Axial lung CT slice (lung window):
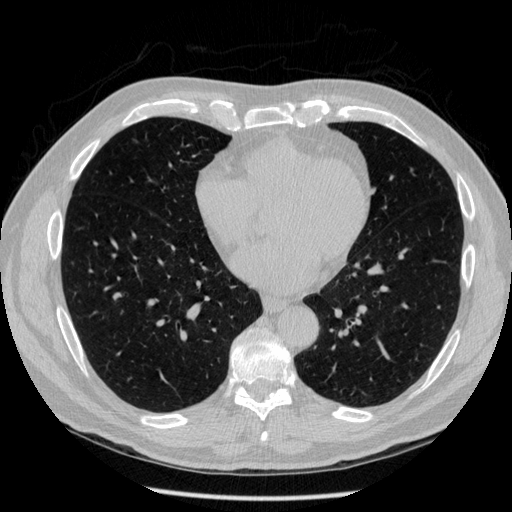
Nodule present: no